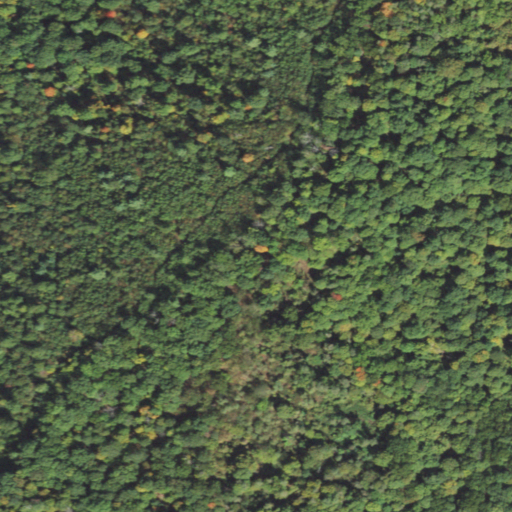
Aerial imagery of mountain in Pennsylvania named Ragged Mountain containing only deciduous forest